Question: I did a script to sum 2 text field values and automatically get the value in a other text box result, the problem is that is not doing the sum using decimals.
I want to round each text box to 2 decimals if it has more automatically convert to 2 decimals and get the result to 2 decimals.
Here is the <URL>:
'''
<script type="text/javascript">
jQuery("#ige").live("change", function(){
ige_value = parseInt(jQuery(this).val());
sba_value = parseInt(jQuery("#sba").val());
total = ige_value + sba_value
jQuery("#result").val(total.toFixed(2));
});
</script>
FIRST VALUE<input id="ige" name="ige" type="text" > <br/>
SECOND VALUE <input id="sba" name="sba" type="text" ><br/>
RESULT: <input id="result" name="result" type="text" >
'''

Pleas somebody can help me with this?
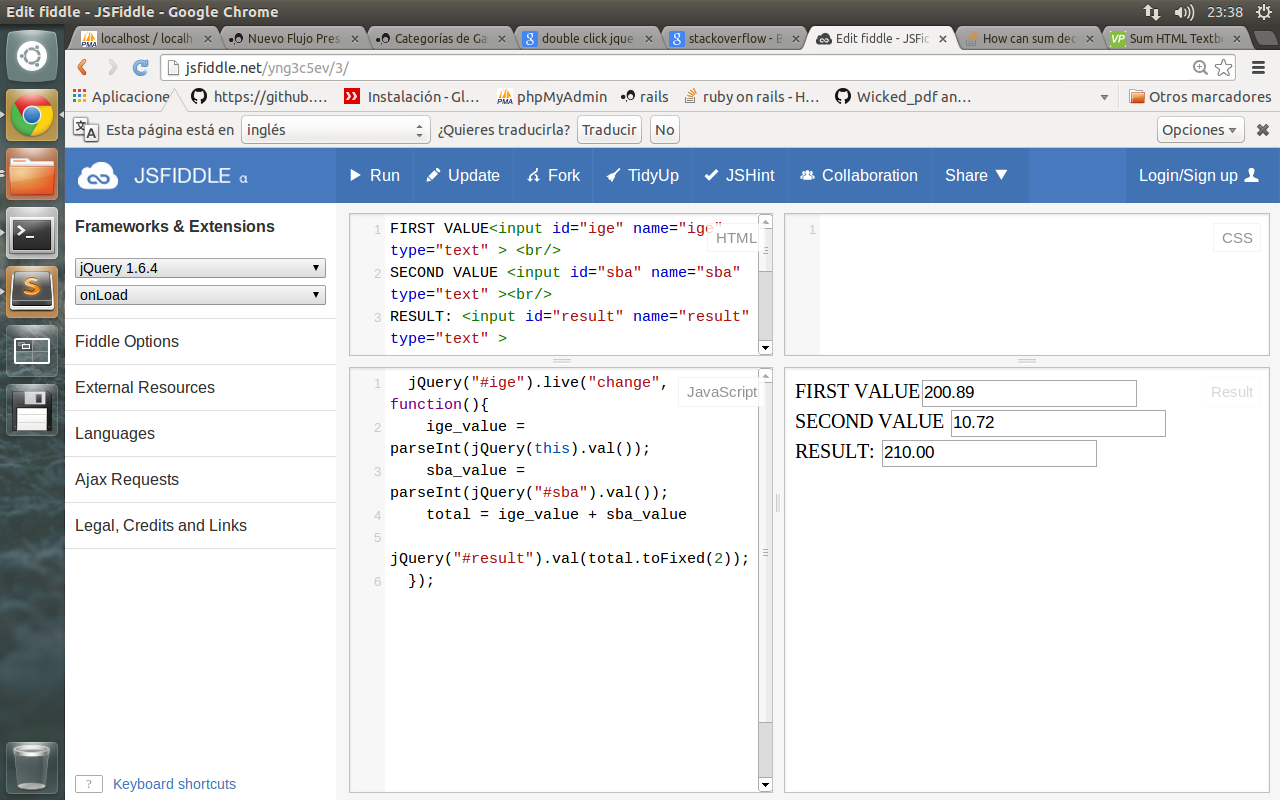
Answer: The problem is that you are using parseInt:
'''
ige_value = parseInt(jQuery(this).val());
'''
Integers have no decimal values try replacing it with:
'''
ige_value = parseFloat(jQuery(this).val());
'''
You can use '.toFixed(2)' to always show 2 decimals on the result.